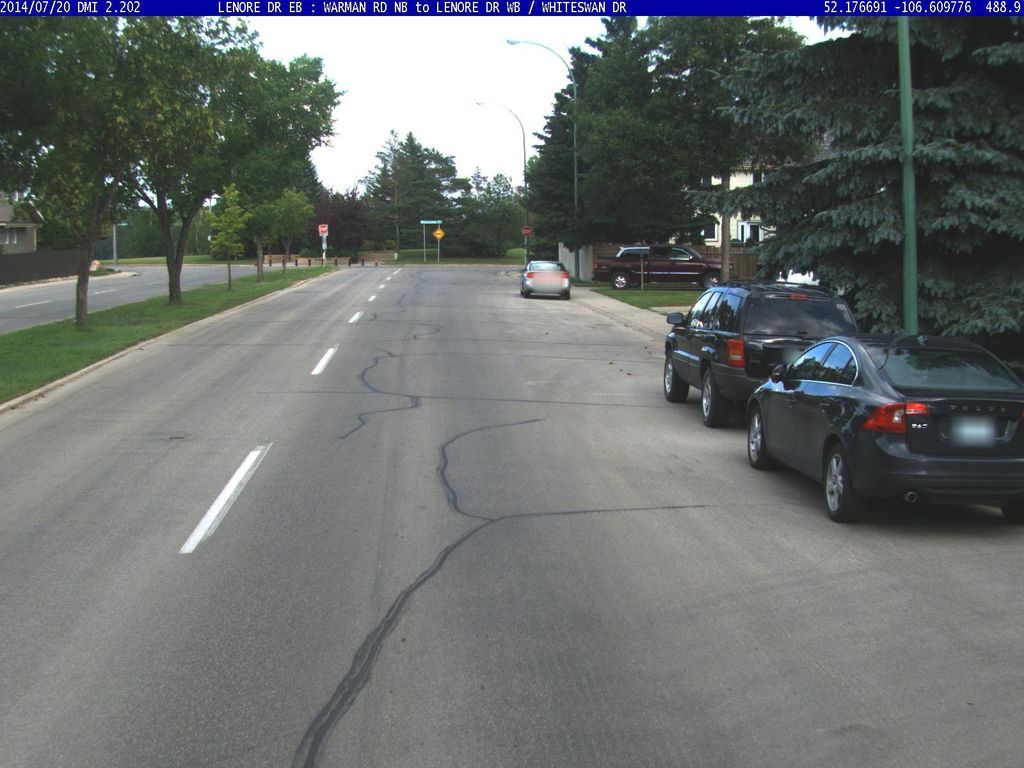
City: saskatoon